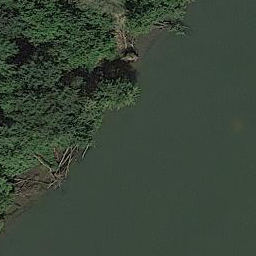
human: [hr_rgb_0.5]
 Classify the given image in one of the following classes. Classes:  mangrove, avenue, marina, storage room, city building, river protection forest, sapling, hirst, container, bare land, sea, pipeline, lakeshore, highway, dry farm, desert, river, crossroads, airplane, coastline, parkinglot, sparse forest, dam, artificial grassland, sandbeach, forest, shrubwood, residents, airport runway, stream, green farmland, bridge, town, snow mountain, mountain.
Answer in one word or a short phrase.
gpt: river protection forest